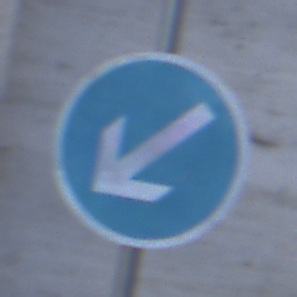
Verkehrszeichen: VorgeschriebeneVorbeifahrtLinks
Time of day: SunriseSunset
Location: Outdoor (Urban)
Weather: Clear
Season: NotSpecified
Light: Natural